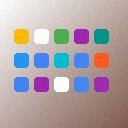
Screen state: on